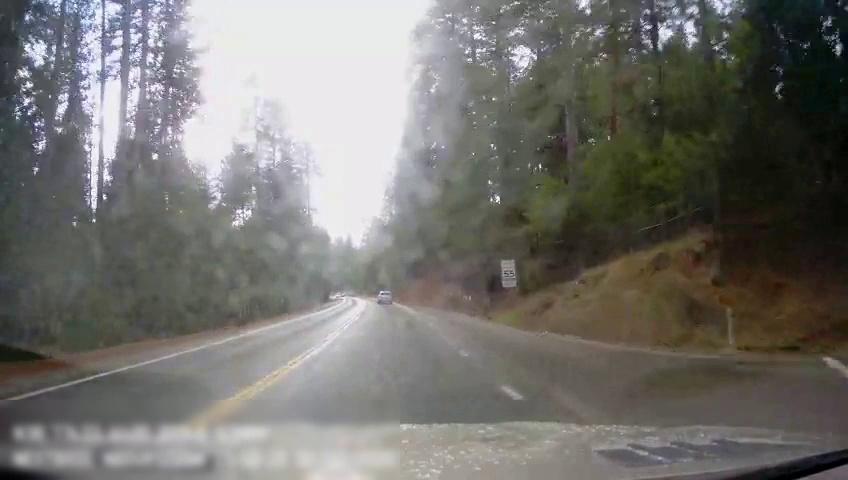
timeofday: Day
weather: Sunny
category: Drivable Space
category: Vehicles | SUV
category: Lanes | Current Lane
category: Lanes | Current Lane
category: Lanes | Opposite Lane
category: Lanes | Opposite Lane
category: Traffic | Signs